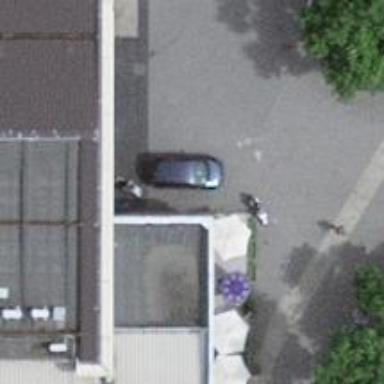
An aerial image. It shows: Café.